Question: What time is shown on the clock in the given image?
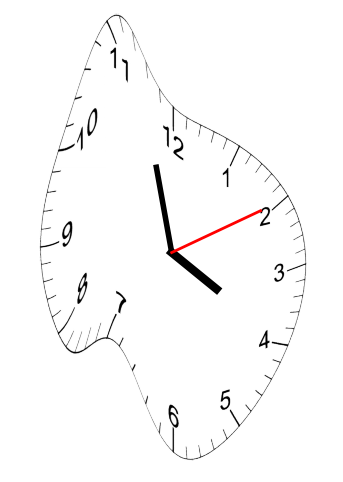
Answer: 03:57:10